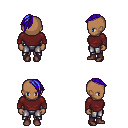
a pixel art fantasy rpg character, female body template, human, dark skin, maroon long-sleeve shirt, metal pants, blue long mohawk hairstyle, maroon shoes, four views (front, back, left, right), 2x2 character sprite sheet, small pixel art, hard edges, no anti-aliasing